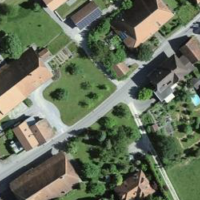
EUNIS habitat code: 55
Species observed at this site:
Prunella vulgaris